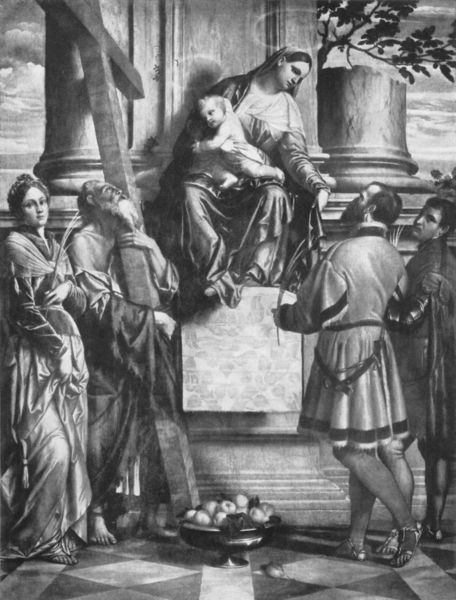
Titel: Thronende Madonna mit vier Heiligen (Andreas, Eusebia, Domna und Domneo)
Künstler: Moretto da Brescia
Standort: Bergamo, Sant’Andrea (EU - I - Lombardei)
Schlagwörter: baum, blätter, mann, wolken, dreieck, frauen, landschaft, menschen, brust, busen, frau, kleid, szene, säule, säulen, obst, meschen, bart, falten, halten, schale, ast, mantel, kind, mutter, frucht, früchte, apfel, äpfel, schwer, baby, thron, palmwedel, kreuz, zweig, kranz, heiligenschein, christus, jesus, jesus christus, segen, kruzifix, eiche, jünger, heilig, maria, madonna, säugling, erlöser, jesuskind, heiligenscheine, mutterliebe, kuscheln, kindlich, gaben, mama, messias, palmenzweig, gottessohn, christkind, fruch, fluchtlinie, gequält, schleppend, wickelkind, pbst, christkönig, jesusukind, heilland, erretter, jesus von nazaret